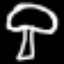
Label: mushroom